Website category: university
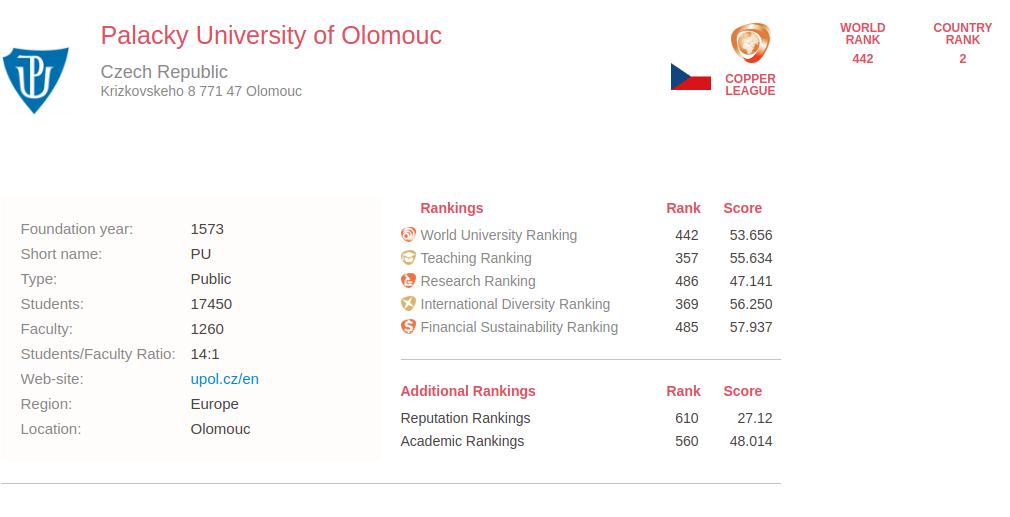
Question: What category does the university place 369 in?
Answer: International Diversity Ranking

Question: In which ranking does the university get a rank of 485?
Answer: Financial Sustainability Ranking

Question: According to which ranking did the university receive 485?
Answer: Financial Sustainability Ranking

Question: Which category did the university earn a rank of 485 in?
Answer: Financial Sustainability Ranking

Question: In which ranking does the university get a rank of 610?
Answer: Reputation Rankings

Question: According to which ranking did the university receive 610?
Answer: Reputation Rankings

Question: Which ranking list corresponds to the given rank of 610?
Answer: Reputation Rankings

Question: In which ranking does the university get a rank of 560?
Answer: Academic Rankings

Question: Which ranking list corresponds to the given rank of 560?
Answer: Academic Rankings

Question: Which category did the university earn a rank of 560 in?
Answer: Academic Rankings

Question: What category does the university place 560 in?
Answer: Academic Rankings

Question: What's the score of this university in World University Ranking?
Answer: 53.656

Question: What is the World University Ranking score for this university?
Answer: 53.656

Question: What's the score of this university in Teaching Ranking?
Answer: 55.634

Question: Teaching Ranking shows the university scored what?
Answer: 55.634

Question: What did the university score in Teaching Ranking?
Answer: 55.634

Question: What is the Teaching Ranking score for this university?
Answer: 55.634

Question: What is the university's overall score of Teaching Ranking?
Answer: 55.634

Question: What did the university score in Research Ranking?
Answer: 47.141

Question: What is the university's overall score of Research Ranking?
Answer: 47.141

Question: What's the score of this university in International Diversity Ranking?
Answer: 56.250

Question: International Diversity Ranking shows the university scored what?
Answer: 56.250

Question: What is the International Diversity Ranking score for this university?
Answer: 56.250

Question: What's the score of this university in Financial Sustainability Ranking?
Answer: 57.937

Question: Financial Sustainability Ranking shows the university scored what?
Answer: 57.937

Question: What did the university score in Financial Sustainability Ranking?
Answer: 57.937

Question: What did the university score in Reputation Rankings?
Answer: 27.12

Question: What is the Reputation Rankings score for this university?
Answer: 27.12

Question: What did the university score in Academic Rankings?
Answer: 48.014

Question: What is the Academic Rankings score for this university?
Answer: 48.014

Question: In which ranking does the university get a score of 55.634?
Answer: Teaching Ranking

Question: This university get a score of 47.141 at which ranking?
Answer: Research Ranking

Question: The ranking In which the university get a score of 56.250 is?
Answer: International Diversity Ranking

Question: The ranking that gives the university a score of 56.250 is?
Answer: International Diversity Ranking

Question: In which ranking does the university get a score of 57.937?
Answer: Financial Sustainability Ranking

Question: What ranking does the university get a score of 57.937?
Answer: Financial Sustainability Ranking

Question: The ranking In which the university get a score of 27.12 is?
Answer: Reputation Rankings

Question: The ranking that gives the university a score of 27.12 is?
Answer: Reputation Rankings

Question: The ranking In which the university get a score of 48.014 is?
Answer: Academic Rankings